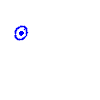
Particle: pion